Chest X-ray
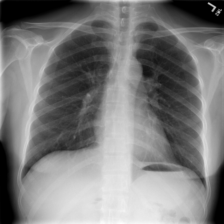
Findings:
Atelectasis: negative
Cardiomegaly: negative
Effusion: negative
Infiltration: negative
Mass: negative
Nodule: negative
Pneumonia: negative
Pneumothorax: negative
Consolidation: negative
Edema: negative
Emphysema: negative
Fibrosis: negative
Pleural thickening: negative
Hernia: negative